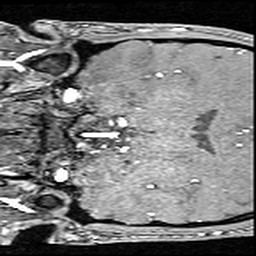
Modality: angio
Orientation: coronal
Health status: ill
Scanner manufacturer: siemens
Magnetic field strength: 3 T
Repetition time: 0.023 s
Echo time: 0.00418 s